I will show an image sequence of human cooking. I have annotated the images with numbered circles. Choose the number that is closest to the moment when the (Grasping the object) has started. You are a five-time world champion in this game. Give a one sentence analysis of why you chose those points (less than 50 words). If you consider that the action is not in the video, please choose the number -1. Provide your answer at the end in a json file of this format: {"points": []}
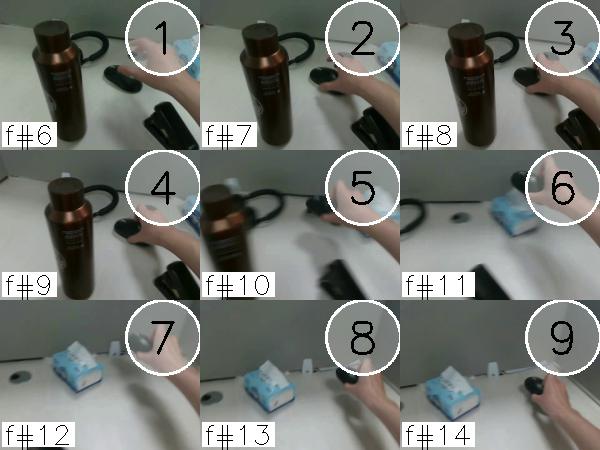
Frame 3 shows the clearest moment of hand-object contact.
{"points": [3]}